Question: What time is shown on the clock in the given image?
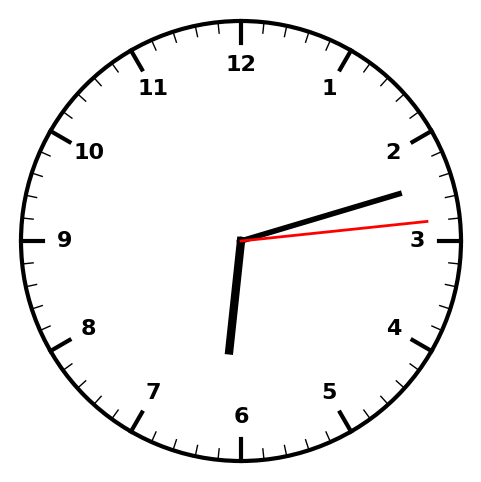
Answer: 06:12:14